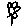
Label: flower